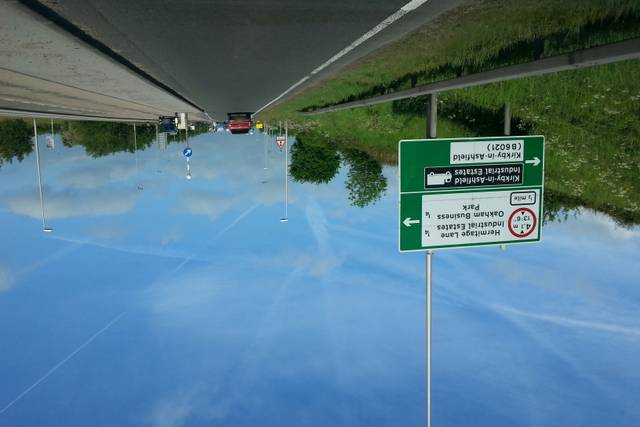
Region: United Kingdom
Coordinates: 53.126, -1.223